Field crop: tomato
Growth stage: 1
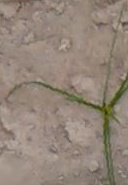
Species: cyperus